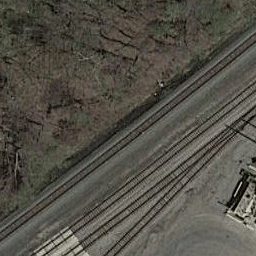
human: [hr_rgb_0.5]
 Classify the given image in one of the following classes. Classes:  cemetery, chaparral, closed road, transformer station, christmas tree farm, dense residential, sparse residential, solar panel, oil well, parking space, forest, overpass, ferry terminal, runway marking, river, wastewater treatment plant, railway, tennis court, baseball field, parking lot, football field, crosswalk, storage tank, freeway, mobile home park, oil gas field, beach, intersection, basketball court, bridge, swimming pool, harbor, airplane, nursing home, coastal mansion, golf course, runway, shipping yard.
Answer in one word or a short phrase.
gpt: railway